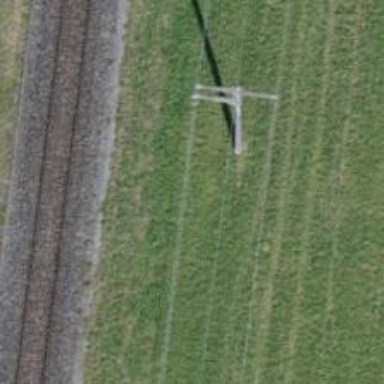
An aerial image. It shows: Straight power pole with straightforward line management.